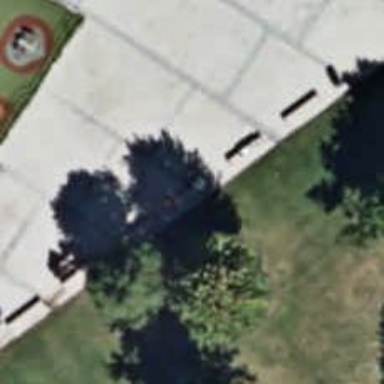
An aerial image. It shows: Light grey bench.